Aerial crown-view tile of a tropical tree (Barro Colorado Island, Panama), acquired 20241014:
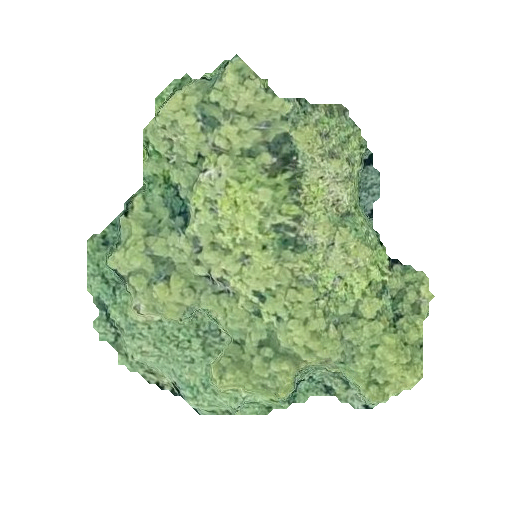
Species: Hura crepitans
GBIF accepted scientific name: Hura crepitans
Crown area: 132.155 m²